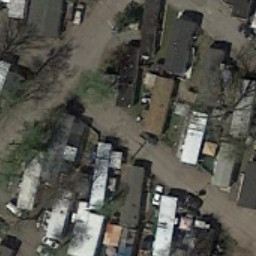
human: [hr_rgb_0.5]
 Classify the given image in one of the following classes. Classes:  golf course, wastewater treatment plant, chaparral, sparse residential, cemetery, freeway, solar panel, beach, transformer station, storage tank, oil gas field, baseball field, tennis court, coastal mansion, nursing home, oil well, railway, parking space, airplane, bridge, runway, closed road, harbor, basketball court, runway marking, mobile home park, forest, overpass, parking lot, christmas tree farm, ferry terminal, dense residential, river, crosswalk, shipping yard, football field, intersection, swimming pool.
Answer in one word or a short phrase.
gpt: mobile home park